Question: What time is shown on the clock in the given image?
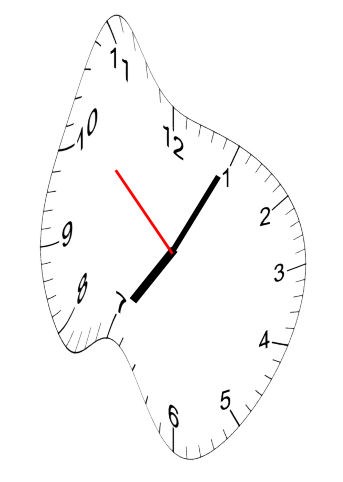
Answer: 07:04:52